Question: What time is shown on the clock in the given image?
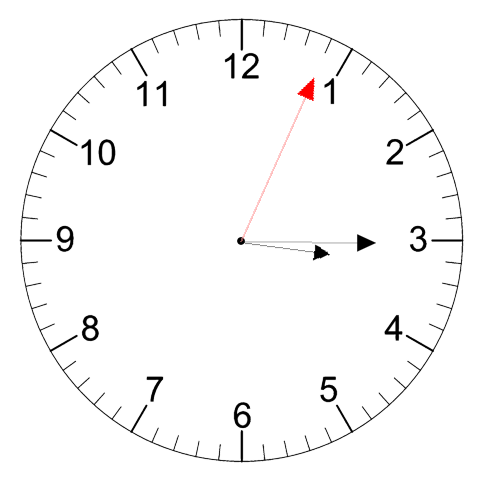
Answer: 03:15:04